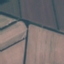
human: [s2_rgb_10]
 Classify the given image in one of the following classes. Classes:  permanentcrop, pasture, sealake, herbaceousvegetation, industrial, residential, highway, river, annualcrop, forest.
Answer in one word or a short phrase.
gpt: AnnualCrop